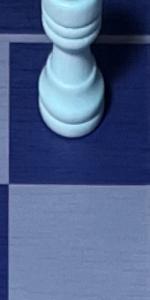
Label: Empty